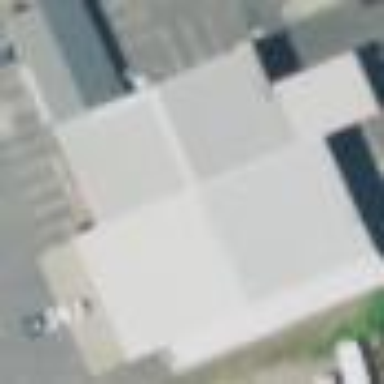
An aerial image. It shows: Building.